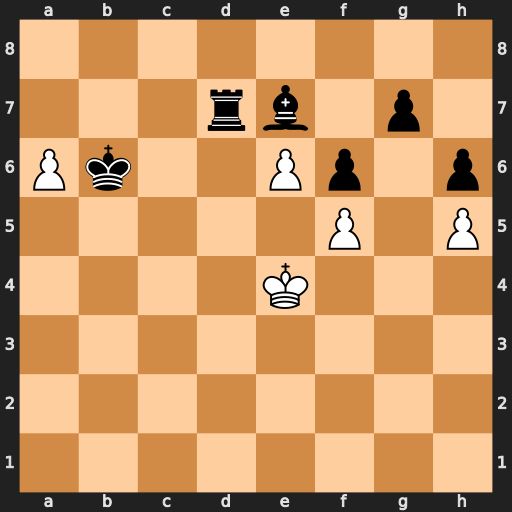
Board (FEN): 8/3rb1p1/Pk2Pp1p/5P1P/4K3/8/8/8
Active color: w
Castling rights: -
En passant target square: -
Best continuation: exd7 Kxa6 Kd5 Bd8 Ke6 Kb7 Kf7